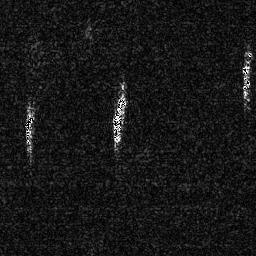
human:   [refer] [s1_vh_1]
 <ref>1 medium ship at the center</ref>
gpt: <box>[[42, 35, 49, 57, 0]]</box>

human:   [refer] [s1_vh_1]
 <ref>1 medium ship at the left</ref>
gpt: <box>[[8, 43, 14, 58, 0]]</box>